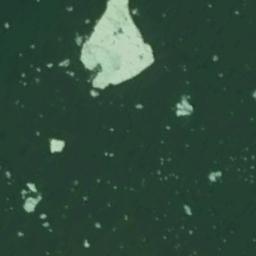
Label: sea_ice